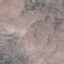
Land use / land cover class: HerbaceousVegetation